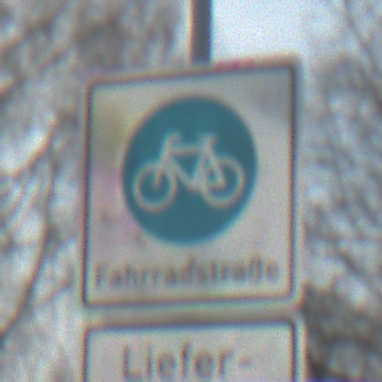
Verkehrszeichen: BeginnFahrradstrasse
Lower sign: BesondereFahrzeugeUndTransportgueter5
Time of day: MorningAfternoon
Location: Outdoor (Suburban)
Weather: PartlyCloudy
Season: NotSpecified
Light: Natural